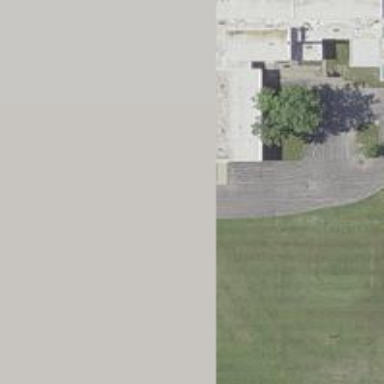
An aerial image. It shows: School building.